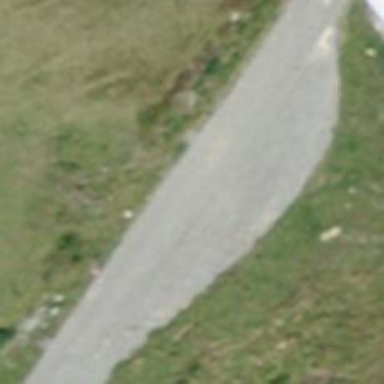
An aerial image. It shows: Passing place on the road.